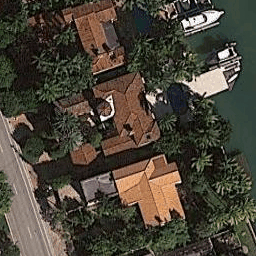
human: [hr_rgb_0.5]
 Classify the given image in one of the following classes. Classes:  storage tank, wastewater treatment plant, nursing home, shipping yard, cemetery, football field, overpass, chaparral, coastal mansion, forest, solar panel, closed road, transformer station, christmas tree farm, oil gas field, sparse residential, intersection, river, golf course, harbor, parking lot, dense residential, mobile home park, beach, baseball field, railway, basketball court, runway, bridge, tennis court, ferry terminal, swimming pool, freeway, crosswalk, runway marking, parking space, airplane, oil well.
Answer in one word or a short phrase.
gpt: coastal mansion